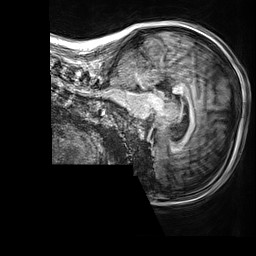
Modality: T1w
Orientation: sagittal
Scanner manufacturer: siemens
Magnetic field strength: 3 T
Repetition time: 2.5 s
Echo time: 0.00299 s